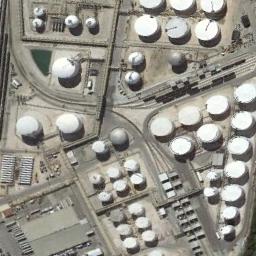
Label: storage_tank